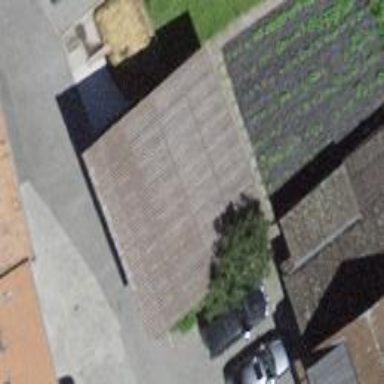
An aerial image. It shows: Barn.